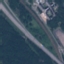
Label: Highway